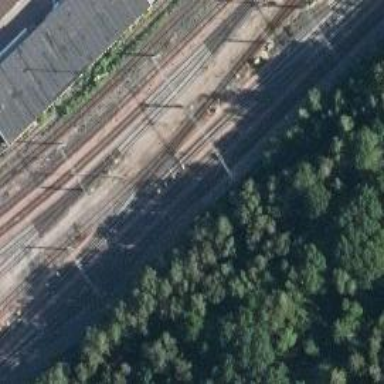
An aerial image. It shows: Asphalt surface near the railway platform edge.